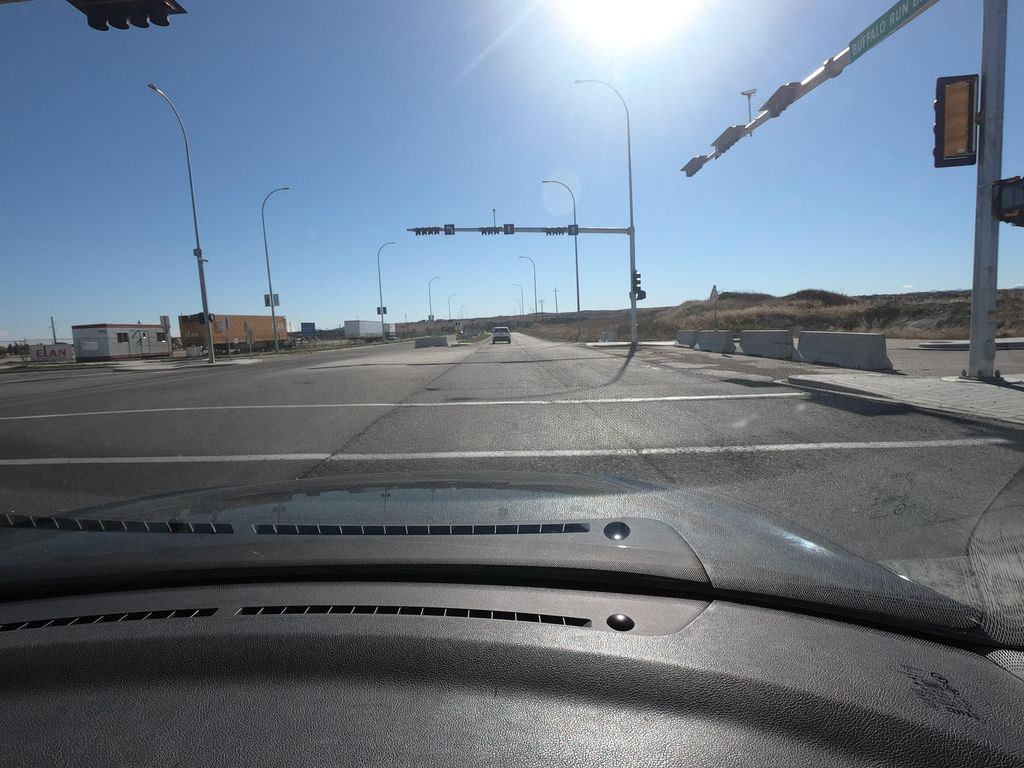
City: calgary